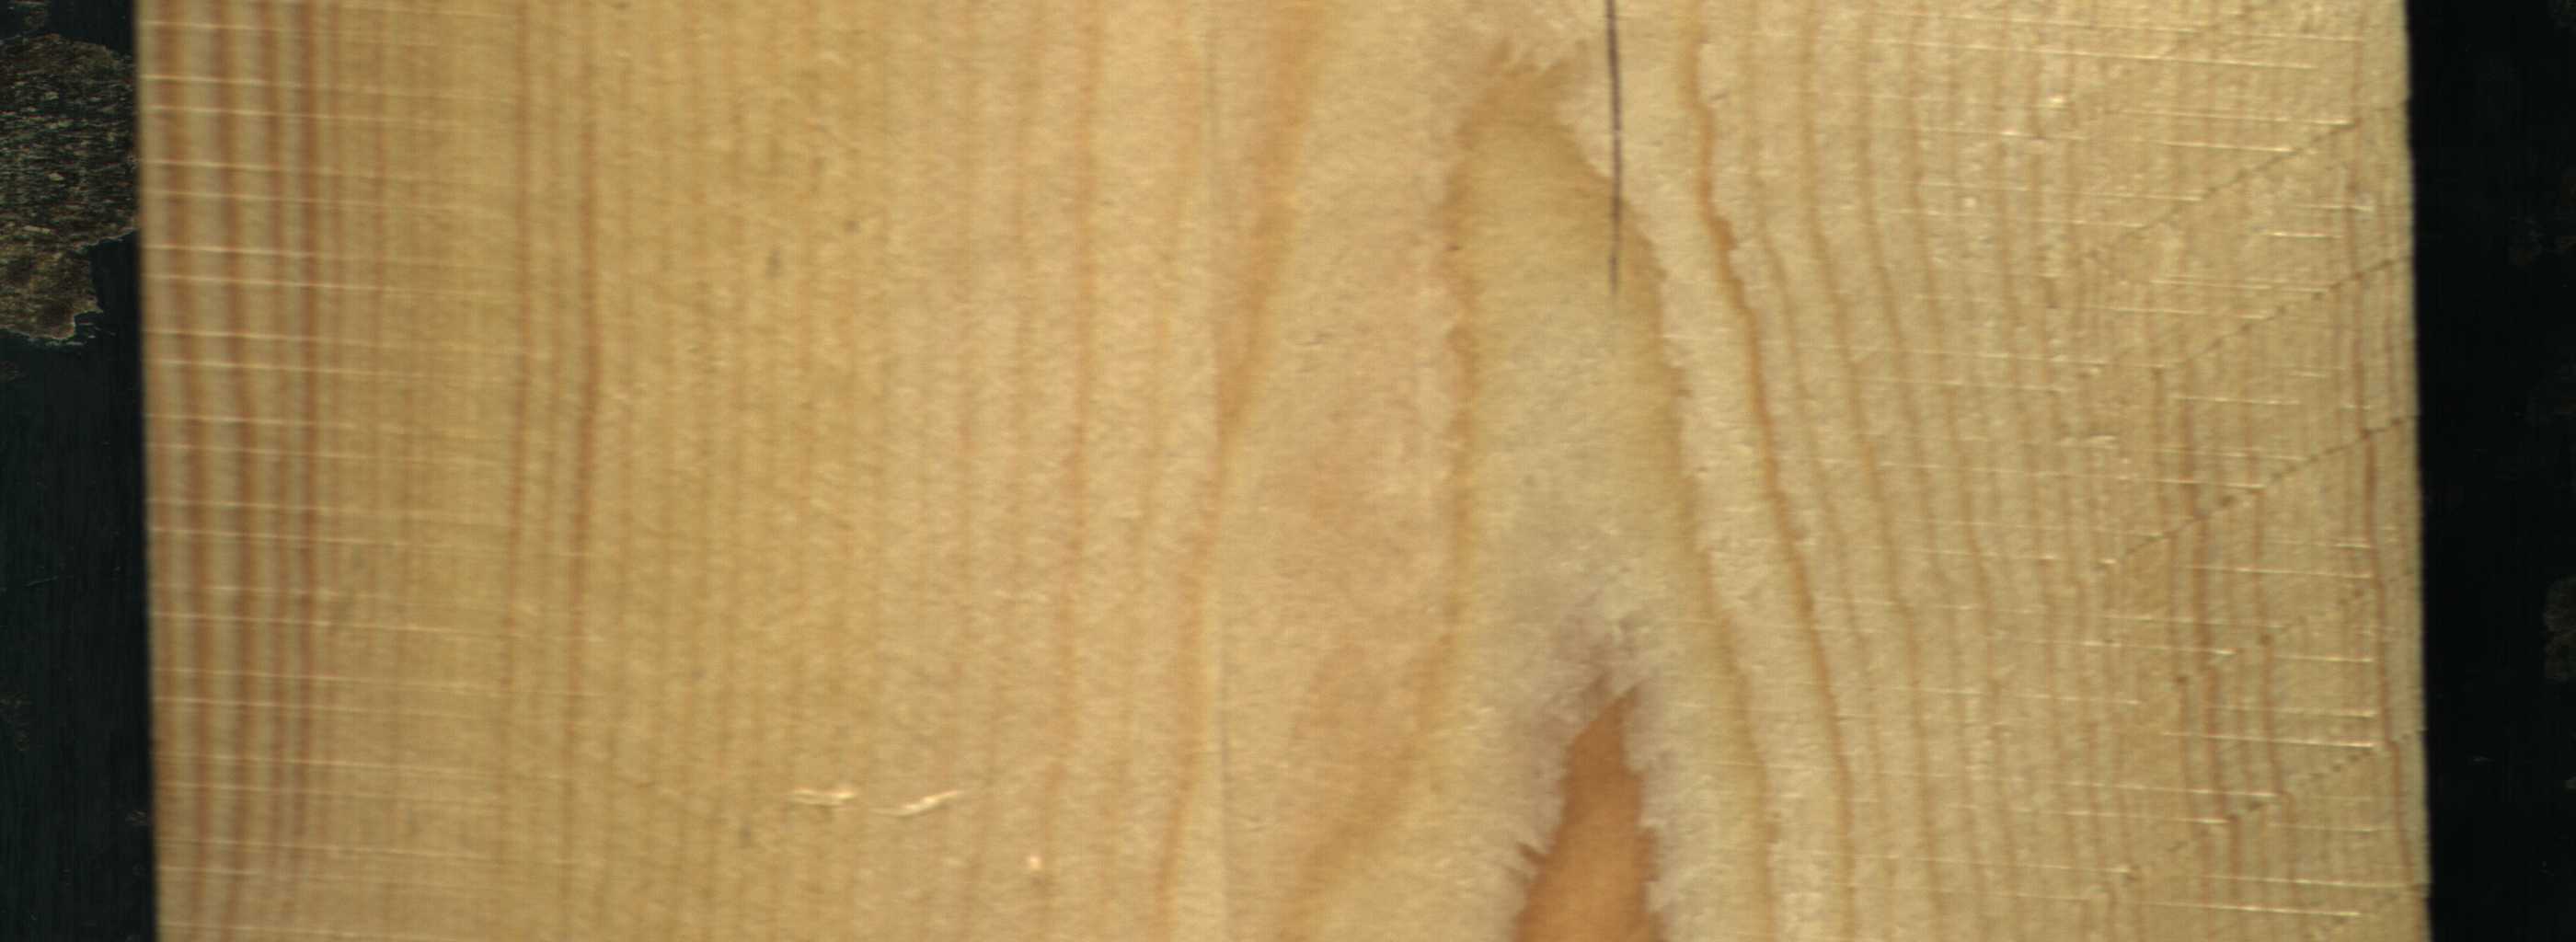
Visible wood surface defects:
Crack